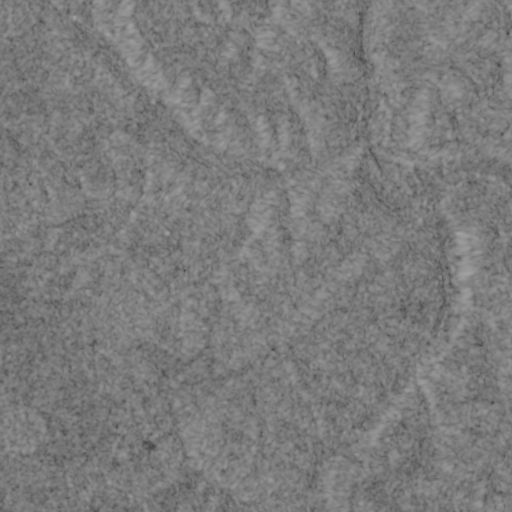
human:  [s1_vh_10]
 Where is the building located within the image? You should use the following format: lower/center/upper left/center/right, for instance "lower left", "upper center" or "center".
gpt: The building is located in the upper right of the image.
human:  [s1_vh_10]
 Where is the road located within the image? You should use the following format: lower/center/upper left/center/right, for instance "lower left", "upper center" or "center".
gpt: There is no road in the image.

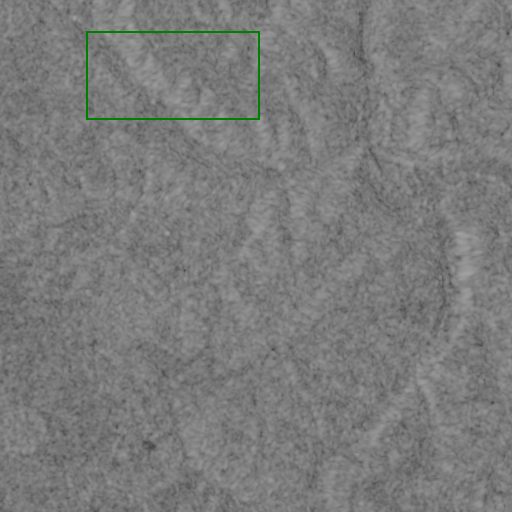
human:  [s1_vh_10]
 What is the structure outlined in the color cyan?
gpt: There is no cyan outline.
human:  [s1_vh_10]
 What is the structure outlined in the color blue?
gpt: There is no structure outlined in blue.